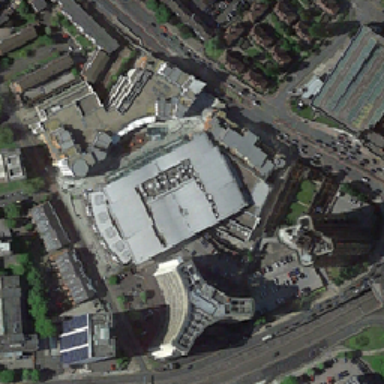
A rectangle building with light gray roof in the middle .